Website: macys
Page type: customer-info-address
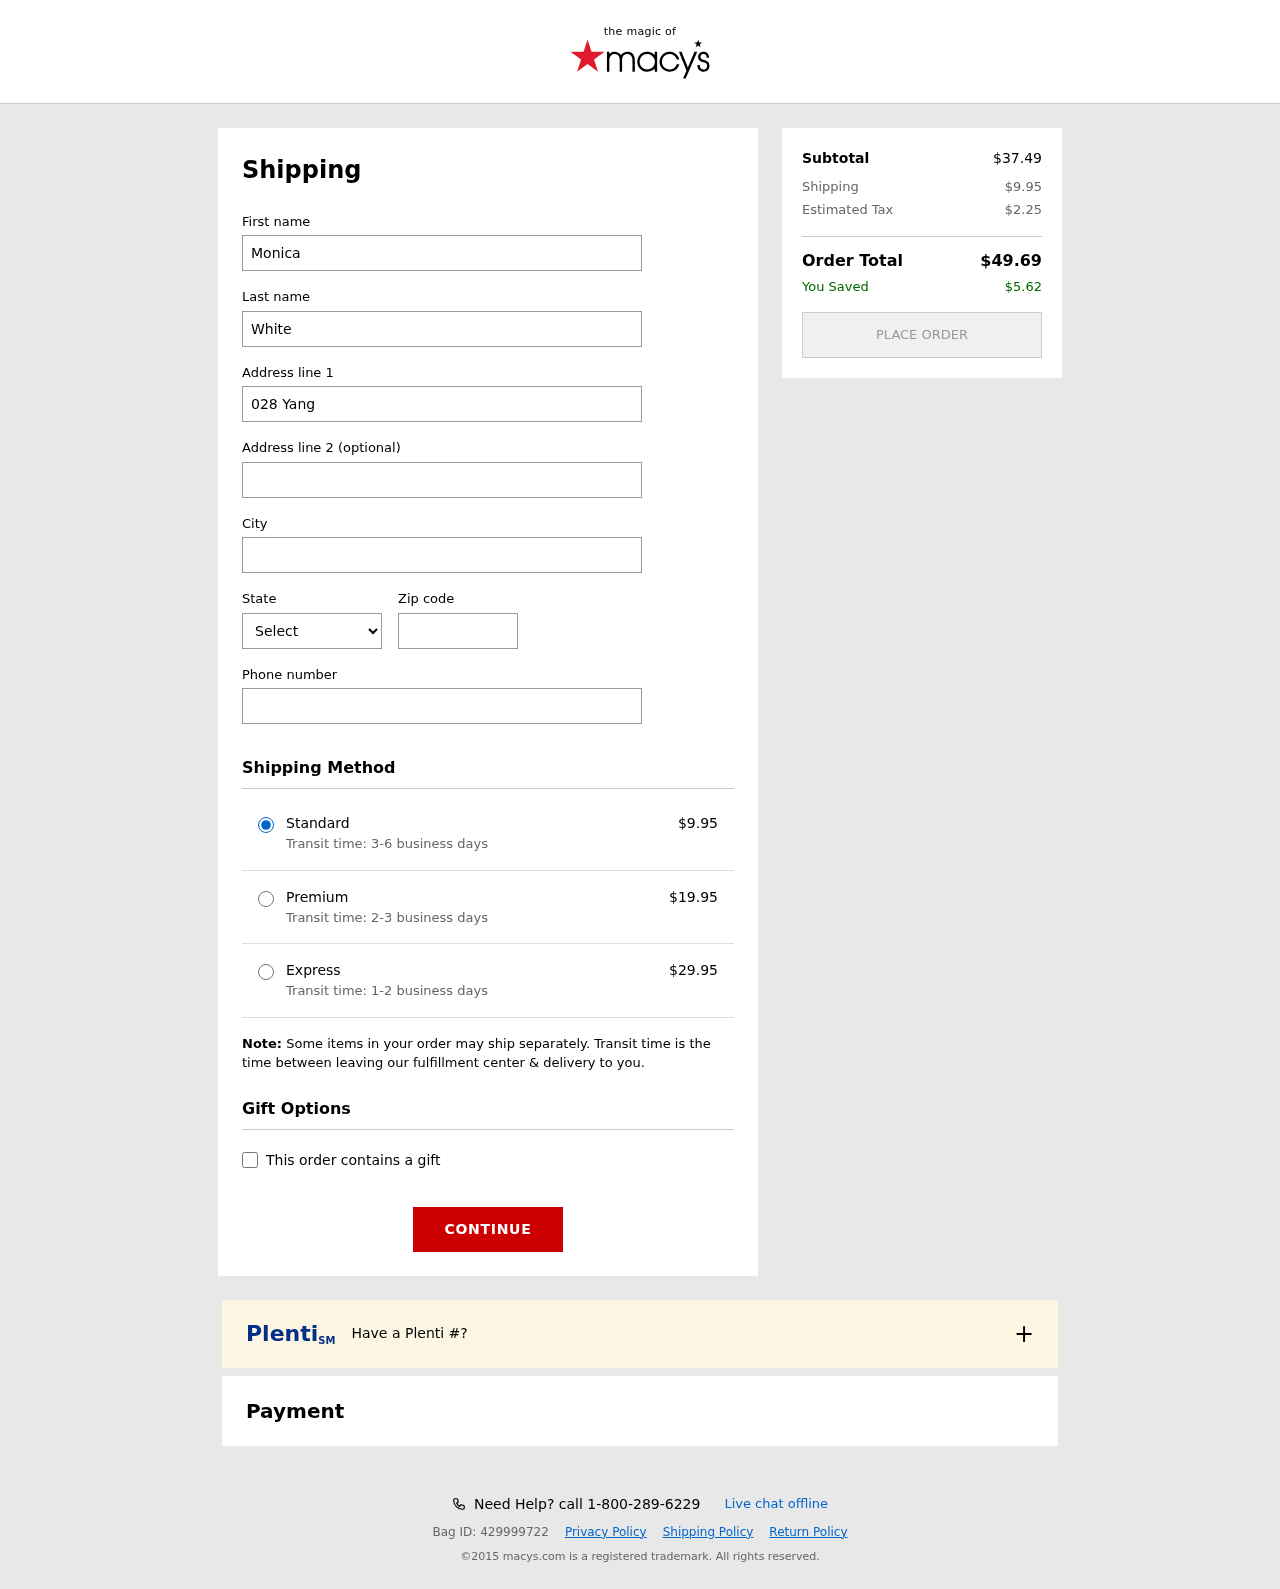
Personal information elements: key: PII_CITY
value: Richardland
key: PII_FIRSTNAME
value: Monica
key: PII_LASTNAME
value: White
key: PII_PHONE
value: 3849790006
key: PII_POSTCODE
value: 60361
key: PII_STATE_ABBR
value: TN
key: PII_STREET
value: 028 Yang Branch
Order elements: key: ORDER_SHIPPING_COST
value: $9.95
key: ORDER_SHIPPING_COST_PREMIUM
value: $19.95
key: ORDER_SHIPPING_COST_EXPRESS
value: $29.95
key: ORDER_SUBTOTAL
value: $37.49
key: ORDER_TAX
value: $2.25
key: ORDER_TOTAL
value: $49.69
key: ORDER_SAVINGS
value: $5.62